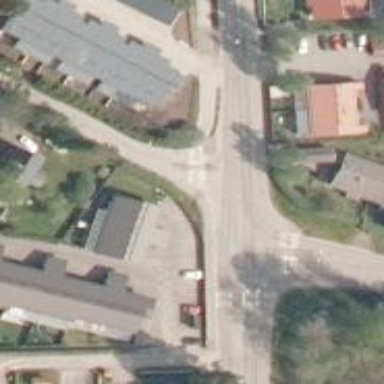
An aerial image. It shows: Uncontrolled road crossing with pedestrian island.